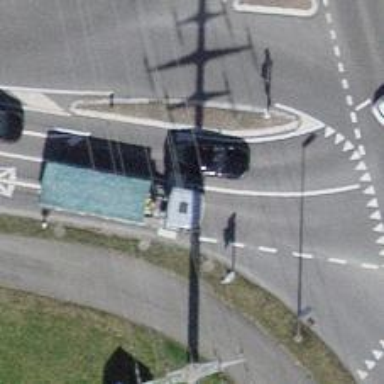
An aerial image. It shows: Road with traffic signals.